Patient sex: M
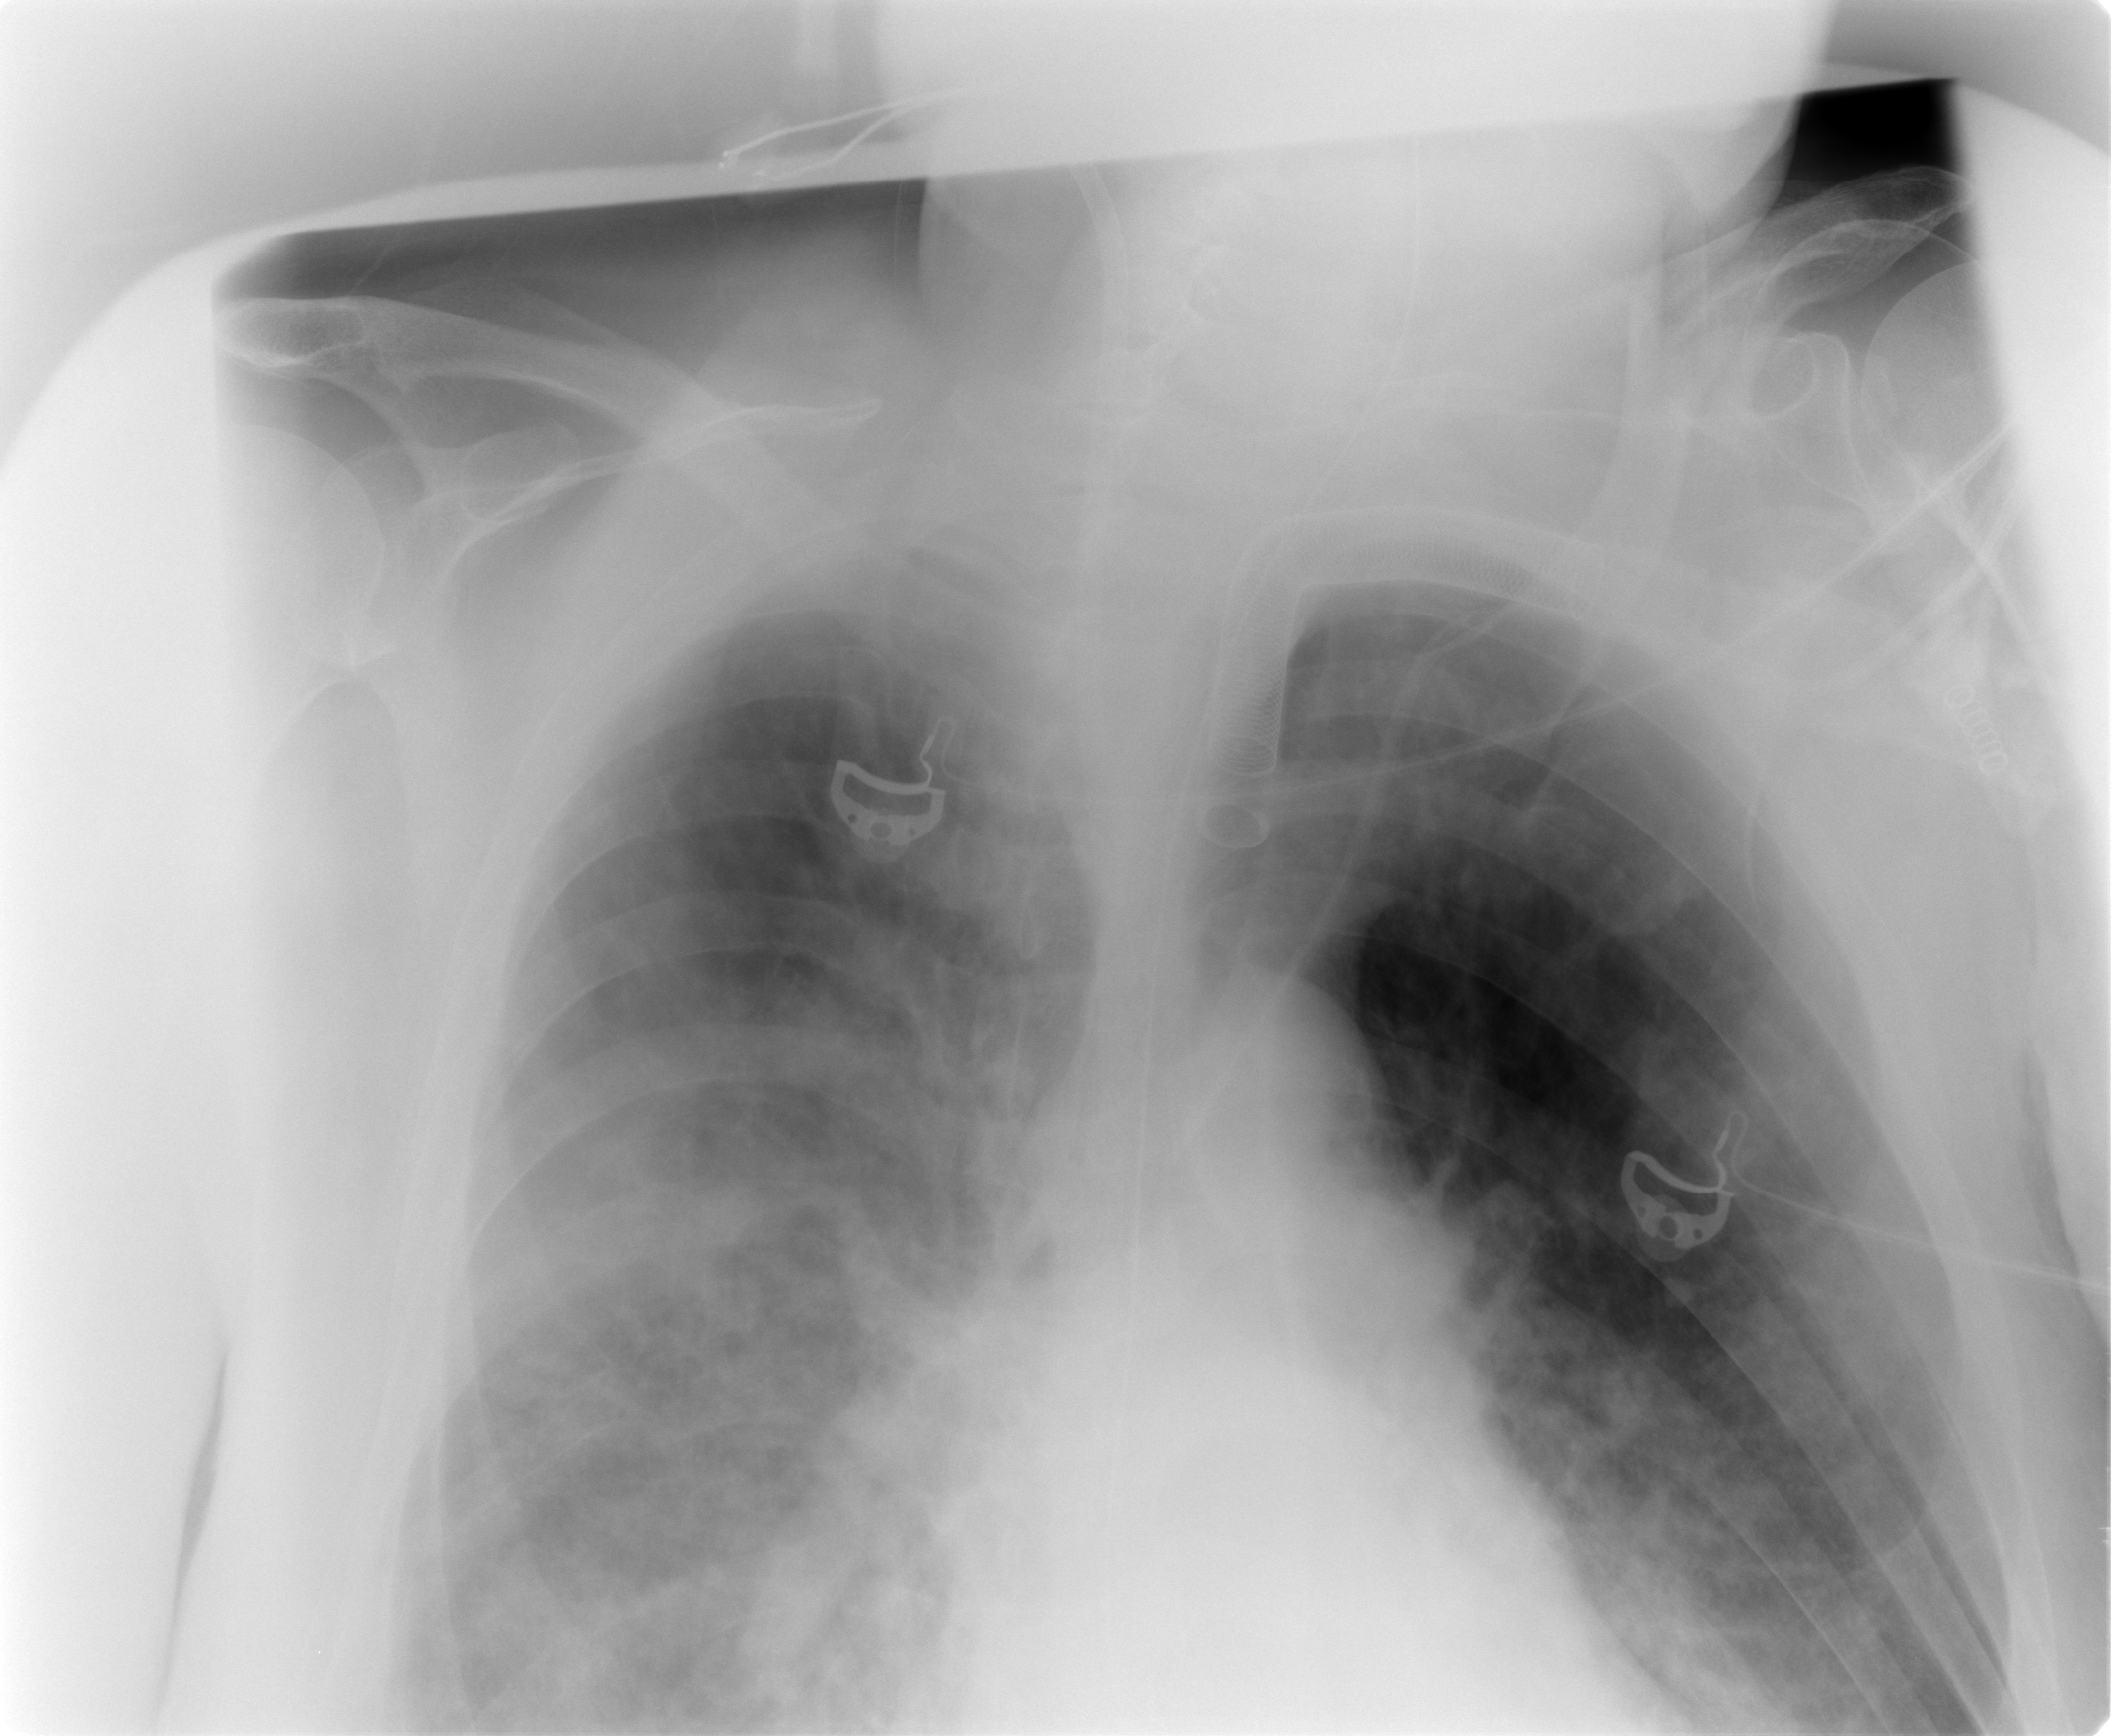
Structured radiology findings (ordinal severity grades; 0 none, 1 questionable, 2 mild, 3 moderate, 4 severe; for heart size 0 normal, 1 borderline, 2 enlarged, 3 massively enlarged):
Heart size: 0
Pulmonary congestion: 0
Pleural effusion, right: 2
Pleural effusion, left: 0
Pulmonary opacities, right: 3
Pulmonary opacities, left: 2
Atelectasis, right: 3
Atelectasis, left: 2